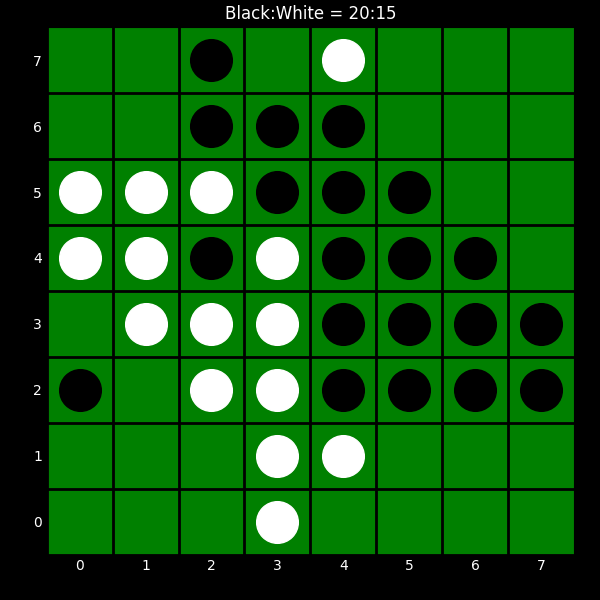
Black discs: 20
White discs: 15